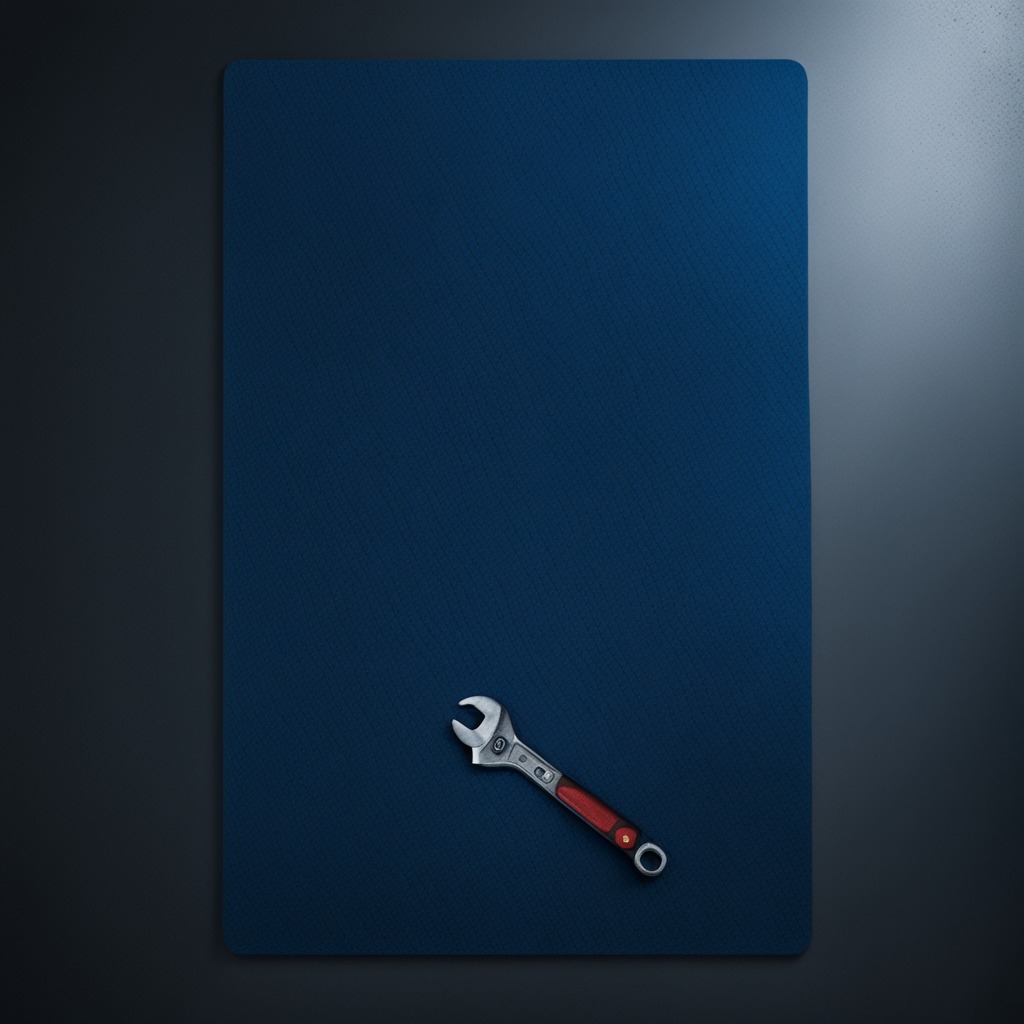
An wrench is lying on the clean granite tabletop inside a workshop at night.